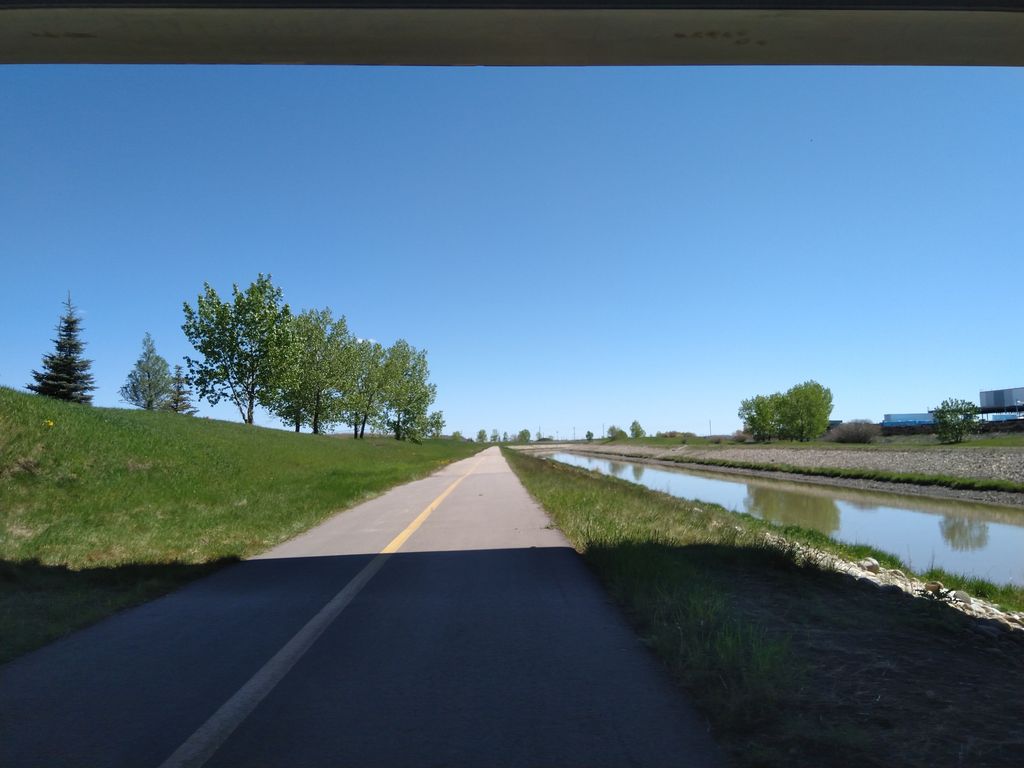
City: calgary